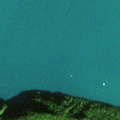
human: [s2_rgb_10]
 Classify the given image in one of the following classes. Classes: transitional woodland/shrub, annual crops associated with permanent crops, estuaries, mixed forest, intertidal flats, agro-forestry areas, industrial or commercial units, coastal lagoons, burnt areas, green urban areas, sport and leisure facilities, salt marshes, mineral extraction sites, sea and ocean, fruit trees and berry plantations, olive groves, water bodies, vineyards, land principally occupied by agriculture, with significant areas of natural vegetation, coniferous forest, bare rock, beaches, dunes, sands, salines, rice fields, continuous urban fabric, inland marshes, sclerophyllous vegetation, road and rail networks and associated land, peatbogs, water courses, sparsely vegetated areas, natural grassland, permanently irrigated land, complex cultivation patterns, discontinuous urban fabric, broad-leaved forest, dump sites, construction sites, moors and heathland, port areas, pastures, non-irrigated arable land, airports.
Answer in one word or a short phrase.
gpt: broad-leaved forest, mixed forest, water bodies